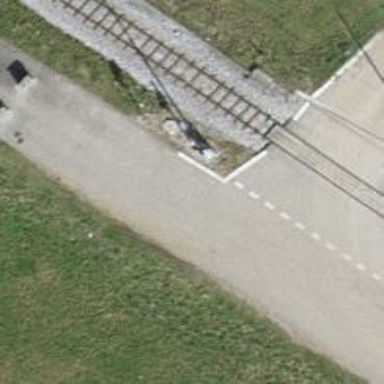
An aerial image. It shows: Railway level crossing.